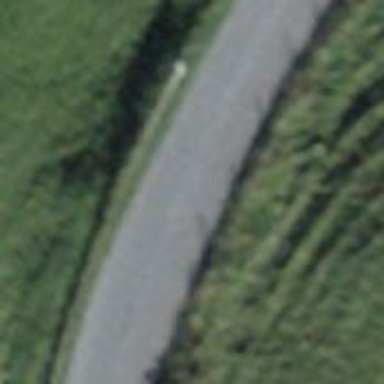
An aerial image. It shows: Tertiary road with asphalt surface.